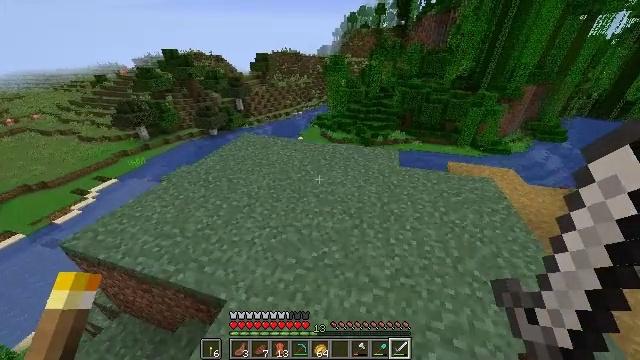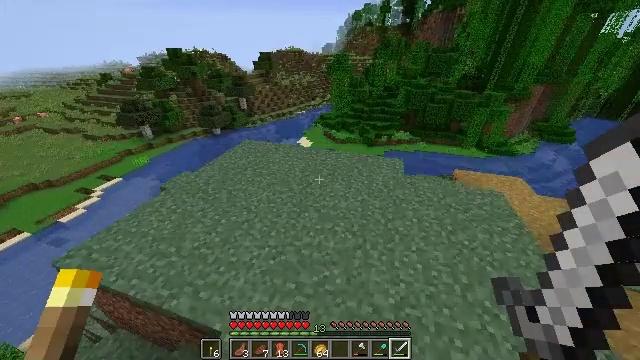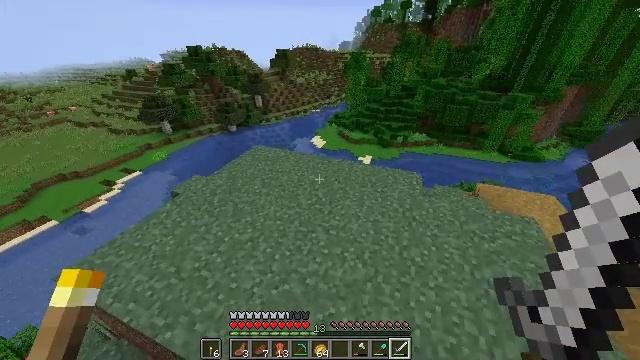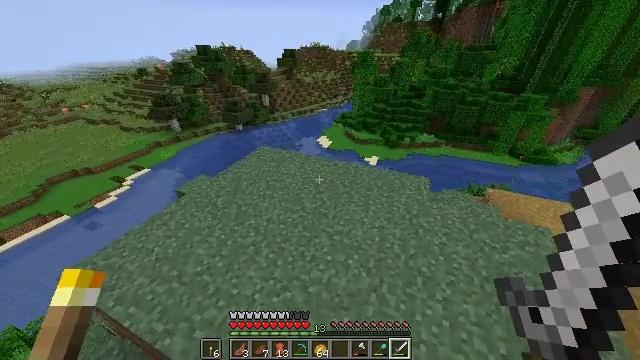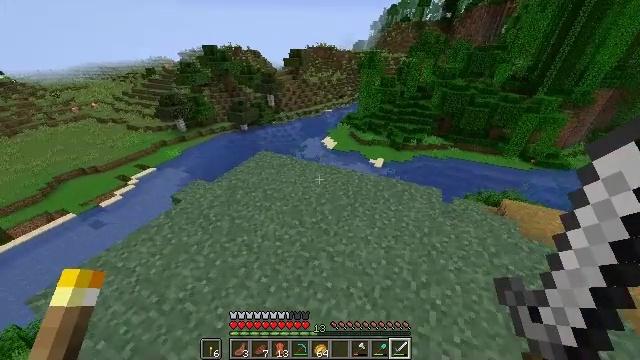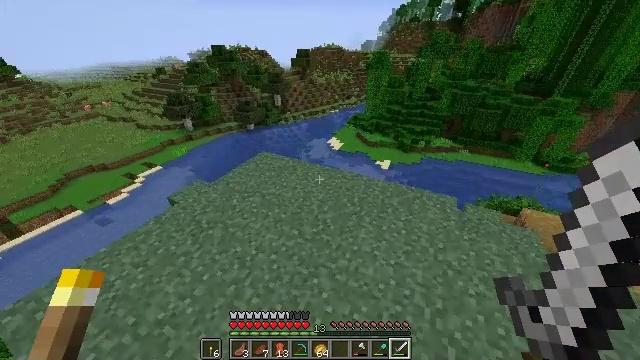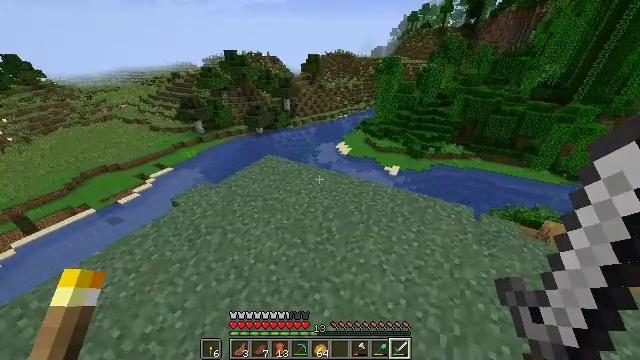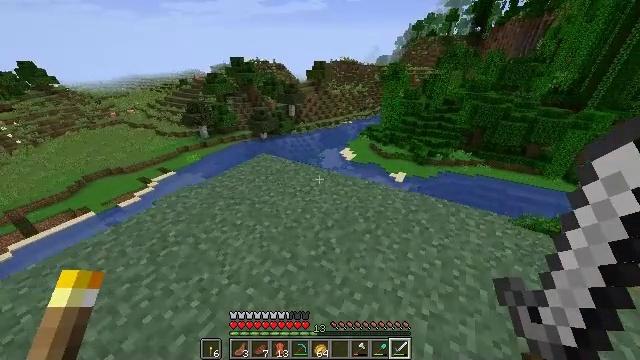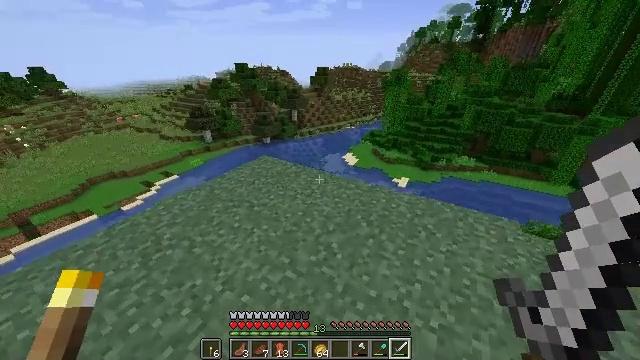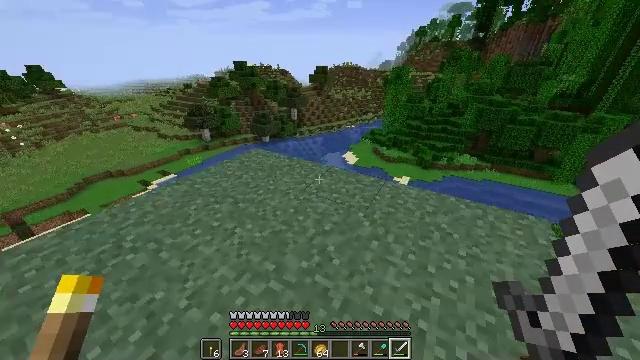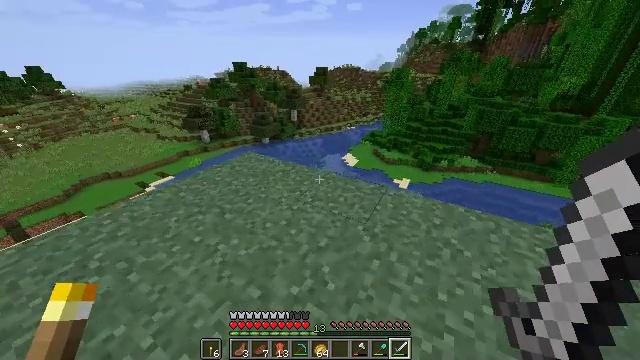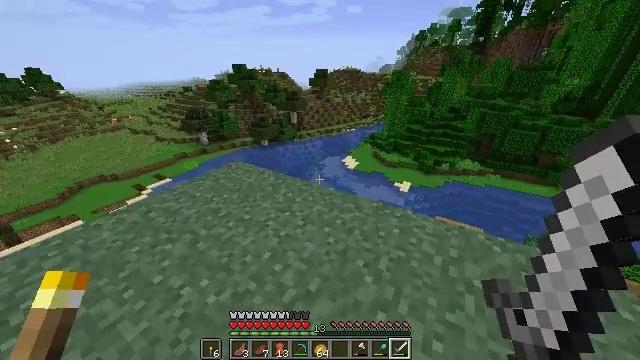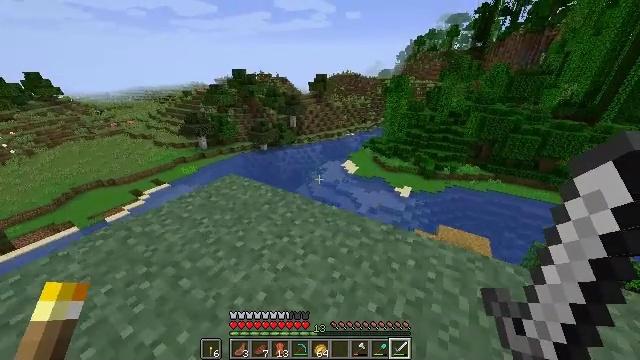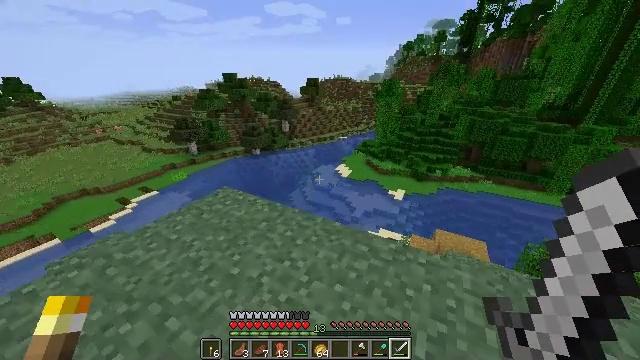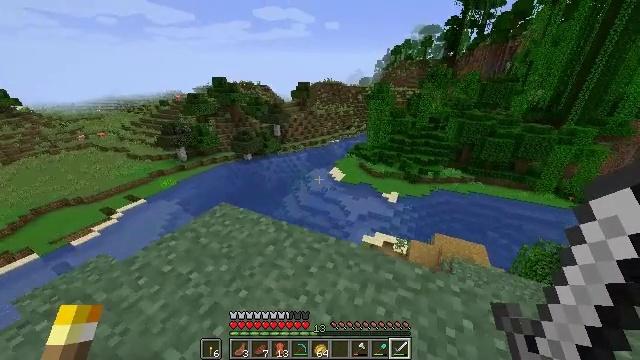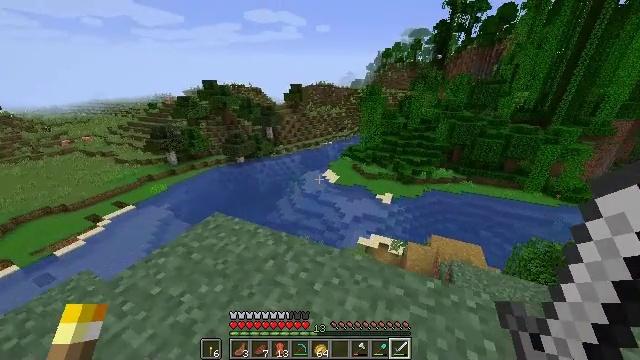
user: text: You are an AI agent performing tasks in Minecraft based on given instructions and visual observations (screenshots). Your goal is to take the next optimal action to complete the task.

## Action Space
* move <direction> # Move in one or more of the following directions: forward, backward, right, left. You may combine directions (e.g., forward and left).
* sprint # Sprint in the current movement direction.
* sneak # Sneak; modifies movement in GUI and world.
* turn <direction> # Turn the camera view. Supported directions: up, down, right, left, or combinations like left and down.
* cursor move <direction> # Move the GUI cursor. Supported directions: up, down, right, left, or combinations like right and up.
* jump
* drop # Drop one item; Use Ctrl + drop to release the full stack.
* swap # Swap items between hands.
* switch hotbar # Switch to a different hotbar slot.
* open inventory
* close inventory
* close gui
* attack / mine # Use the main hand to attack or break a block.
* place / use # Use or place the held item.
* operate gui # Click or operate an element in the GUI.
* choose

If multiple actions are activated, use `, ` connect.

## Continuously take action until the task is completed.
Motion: motion action
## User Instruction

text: Use right equipment to gather melon.
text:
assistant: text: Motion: move forward, sprint, jump
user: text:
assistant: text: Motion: move forward, sprint, turn left, jump
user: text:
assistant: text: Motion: move forward, turn left, jump
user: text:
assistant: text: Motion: move forward, turn left, jump
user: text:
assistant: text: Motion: move forward, turn left, jump
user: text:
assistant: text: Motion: move forward, turn left and up
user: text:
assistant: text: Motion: move forward, turn left and up
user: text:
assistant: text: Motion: move forward, turn up
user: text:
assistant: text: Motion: move forward
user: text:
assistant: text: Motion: move forward
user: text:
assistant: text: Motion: move forward
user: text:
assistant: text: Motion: move forward and move left, turn up
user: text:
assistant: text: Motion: move forward and move left, turn right and up
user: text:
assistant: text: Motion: move forward and move left, turn right
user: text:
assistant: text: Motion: move forward, turn right
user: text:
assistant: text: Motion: move forward
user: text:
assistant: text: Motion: no_op
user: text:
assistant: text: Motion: no_op
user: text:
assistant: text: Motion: no_op
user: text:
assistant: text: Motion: no_op
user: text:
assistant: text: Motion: no_op
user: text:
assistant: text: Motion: no_op
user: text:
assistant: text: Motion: no_op
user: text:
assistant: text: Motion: no_op
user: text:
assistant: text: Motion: no_op
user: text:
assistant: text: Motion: no_op
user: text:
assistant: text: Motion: no_op
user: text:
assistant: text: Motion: no_op
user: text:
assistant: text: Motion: no_op
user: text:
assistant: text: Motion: no_op